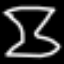
Label: hourglass